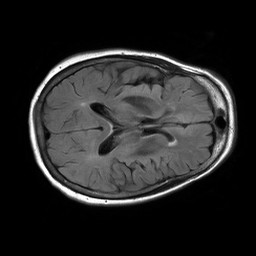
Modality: FLAIR
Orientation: axial
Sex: female
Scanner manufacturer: philips
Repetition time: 11 s
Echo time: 0.125 s